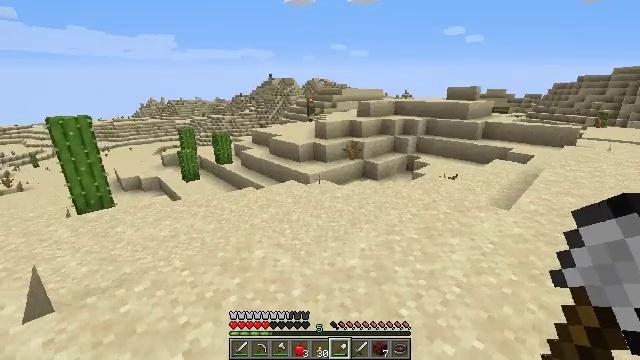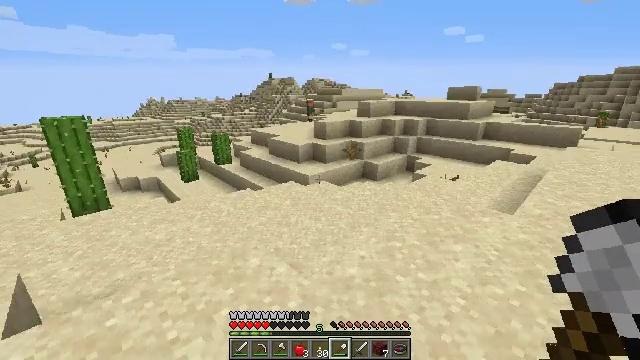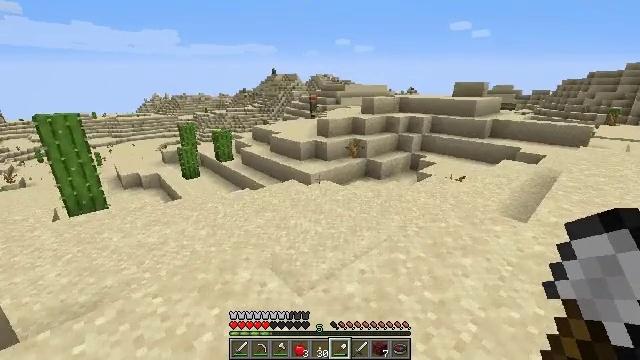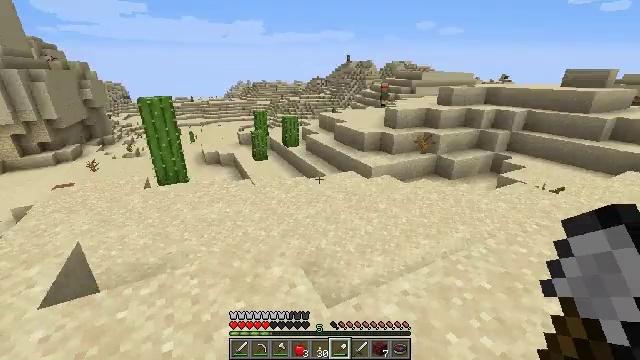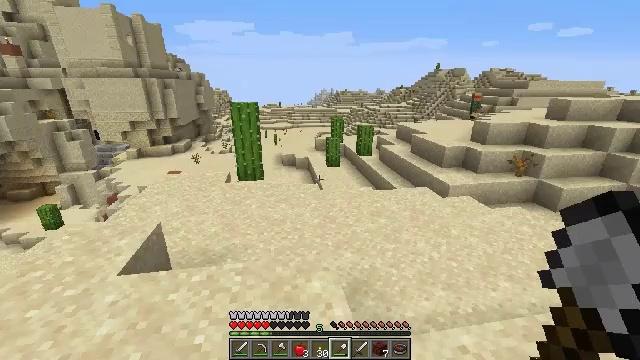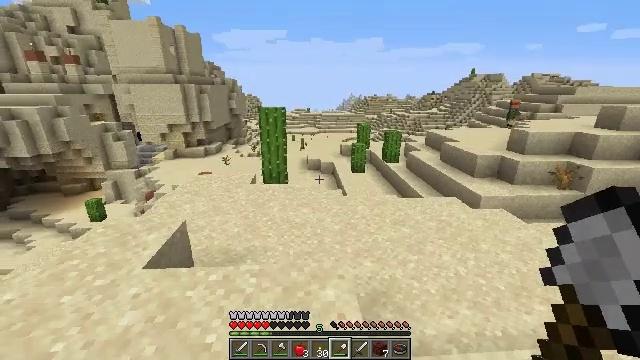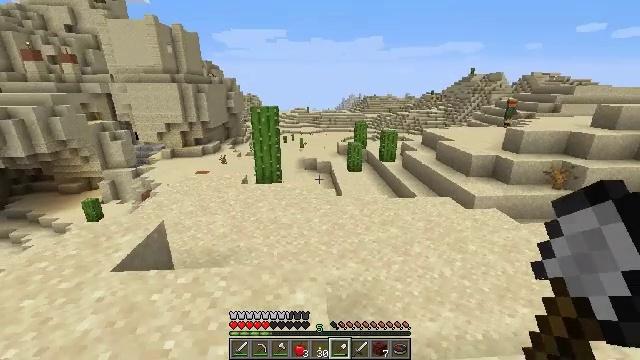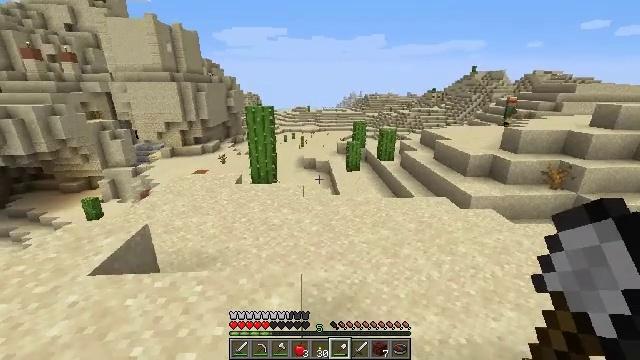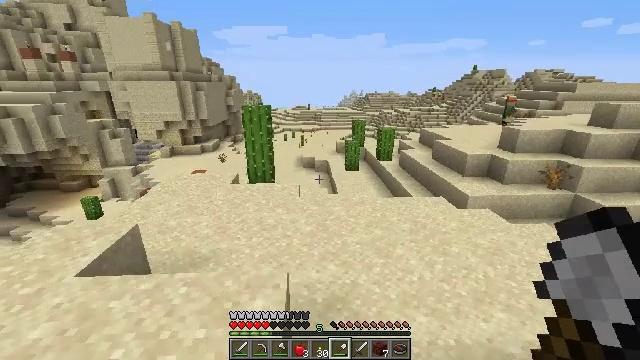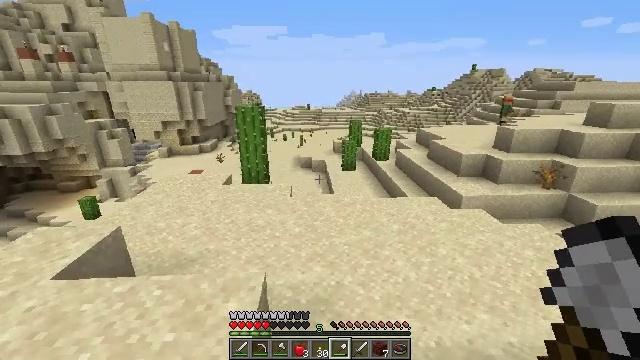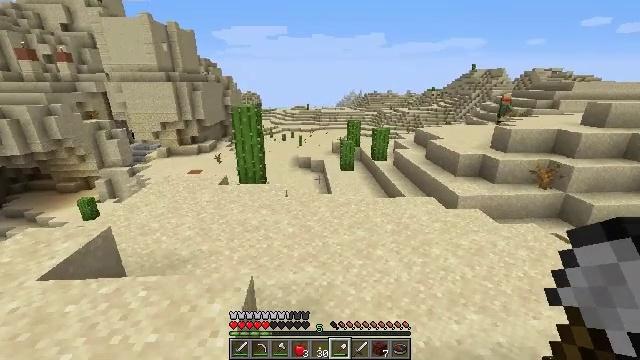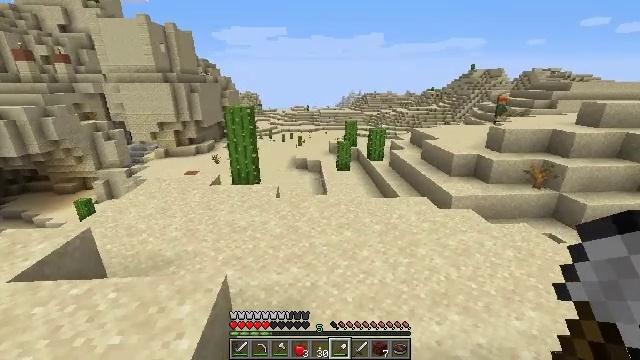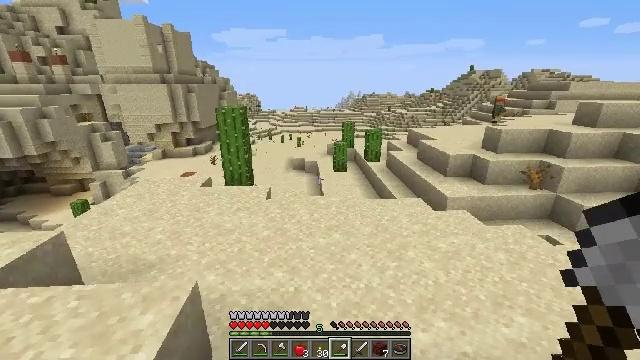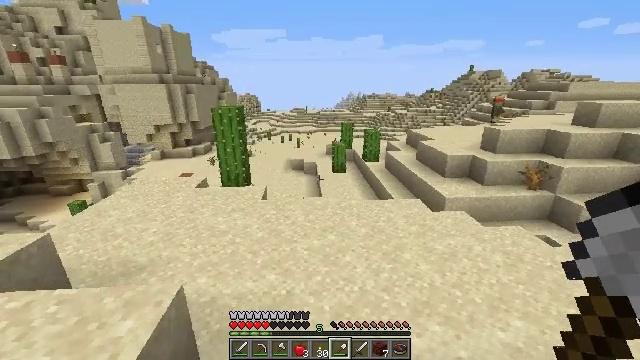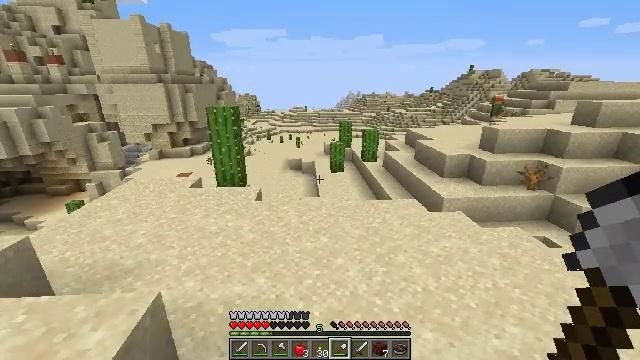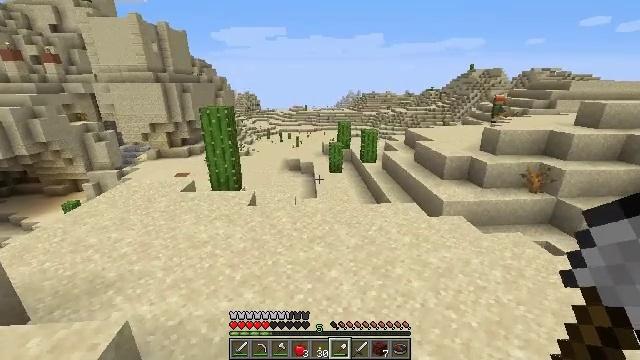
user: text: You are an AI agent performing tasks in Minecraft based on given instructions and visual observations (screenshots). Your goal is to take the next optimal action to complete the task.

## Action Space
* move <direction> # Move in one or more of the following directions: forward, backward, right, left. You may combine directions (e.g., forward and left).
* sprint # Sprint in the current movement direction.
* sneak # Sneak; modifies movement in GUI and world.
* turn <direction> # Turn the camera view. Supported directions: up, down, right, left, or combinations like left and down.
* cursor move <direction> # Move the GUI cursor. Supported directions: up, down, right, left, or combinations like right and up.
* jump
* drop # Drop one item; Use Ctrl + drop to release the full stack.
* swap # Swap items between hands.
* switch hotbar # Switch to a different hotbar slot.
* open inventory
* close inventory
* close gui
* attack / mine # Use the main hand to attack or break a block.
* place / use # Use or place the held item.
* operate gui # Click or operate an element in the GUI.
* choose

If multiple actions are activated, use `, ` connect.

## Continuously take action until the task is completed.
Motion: motion action
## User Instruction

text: Collect the dead bush from dry areas.
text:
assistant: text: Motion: move forward
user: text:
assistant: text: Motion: move forward and move right
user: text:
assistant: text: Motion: move forward and move right, turn left and down
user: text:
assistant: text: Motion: move forward and move right, turn left and up
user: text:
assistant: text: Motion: move right, turn left and up
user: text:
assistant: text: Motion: move right
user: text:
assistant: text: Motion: move right
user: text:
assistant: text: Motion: move right
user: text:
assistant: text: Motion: move right
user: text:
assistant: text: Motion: move right
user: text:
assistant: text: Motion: move forward and move right
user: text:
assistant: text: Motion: move forward and move right
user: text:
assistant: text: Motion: move forward and move right
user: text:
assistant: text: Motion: move forward
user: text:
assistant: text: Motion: move forward
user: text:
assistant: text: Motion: move forward
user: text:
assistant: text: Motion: move forward, turn left and down
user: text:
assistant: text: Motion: move forward, turn left
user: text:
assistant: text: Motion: move forward, turn left and down
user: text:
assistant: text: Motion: move forward, turn left
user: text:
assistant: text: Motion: move forward, turn down
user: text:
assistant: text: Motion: move forward
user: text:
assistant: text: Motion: move forward
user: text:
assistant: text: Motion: move forward
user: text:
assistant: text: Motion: move forward
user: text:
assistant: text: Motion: move forward
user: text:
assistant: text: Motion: move forward
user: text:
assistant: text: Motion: move forward
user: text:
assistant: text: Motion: move forward
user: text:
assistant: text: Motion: move forward